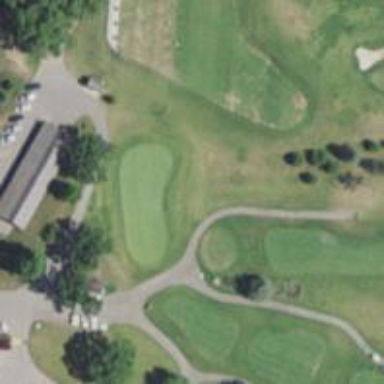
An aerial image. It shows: Path used for both walking and golf.